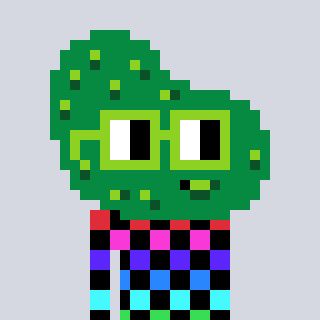
a pixel art character with square light green glasses, a pickle-shaped head and a orange-colored body on a cool background